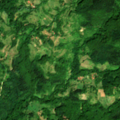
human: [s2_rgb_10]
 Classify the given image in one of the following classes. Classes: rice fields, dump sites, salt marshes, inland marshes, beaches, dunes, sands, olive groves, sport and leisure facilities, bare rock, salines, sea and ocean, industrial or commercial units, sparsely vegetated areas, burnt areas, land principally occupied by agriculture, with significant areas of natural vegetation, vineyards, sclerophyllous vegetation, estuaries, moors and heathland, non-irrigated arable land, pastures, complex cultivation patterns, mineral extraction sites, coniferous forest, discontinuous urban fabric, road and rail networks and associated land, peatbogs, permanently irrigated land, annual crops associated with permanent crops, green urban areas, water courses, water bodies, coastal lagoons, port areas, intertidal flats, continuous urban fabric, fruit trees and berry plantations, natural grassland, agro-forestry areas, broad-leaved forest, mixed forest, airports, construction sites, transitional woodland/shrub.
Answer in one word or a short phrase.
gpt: land principally occupied by agriculture, with significant areas of natural vegetation, broad-leaved forest